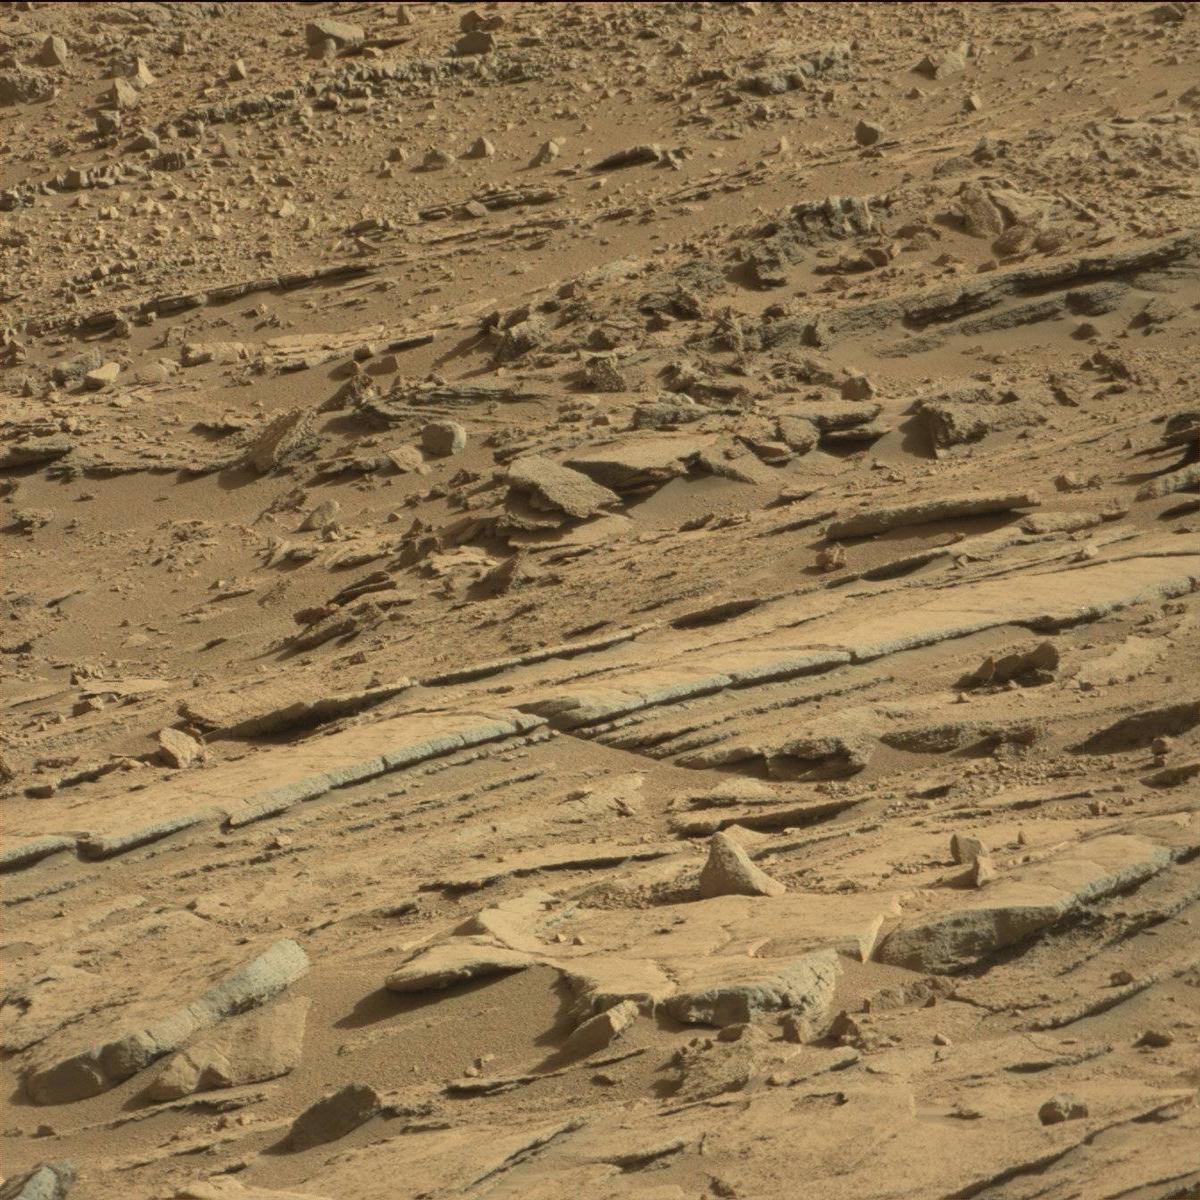
Terrain classes present: Bedrock, Sand / Soil